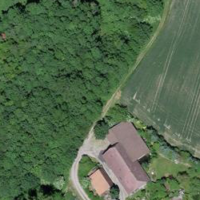
EUNIS habitat code: 45
Species observed at this site:
Lapsana communis